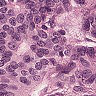
Metastatic tissue present: yes